Question: I need to add the ads functionality in my 'iOS' App. And ads screen would appear after some time interval. My whole is in Landscape mode only. When I tried to add the view on current view then it shows the views in portrait mode not in landscape mode. I have set the view frame i.e. 'CGSizeMake(0,0, 568, 320)'
'''
time = [NSTimer scheduledTimerWithTimeInterval:2.0f
target:self
selector:@selector(showfirstad)
userInfo:nil
repeats:YES];
-(void)showfirstad {
[[[[UIApplication sharedApplication] windows] lastObject] addSubview:firstad];
}
'''
It appears like this .
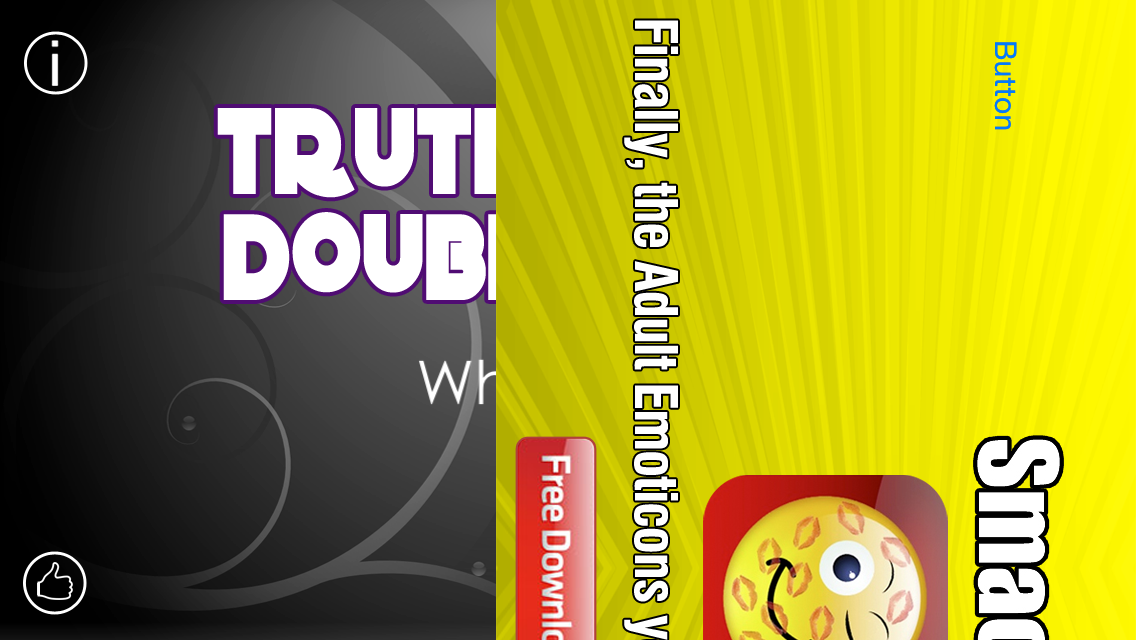
Answer: '''
_window = [UIApplication sharedApplication].keyWindow;
if (!_window) _window = [[UIApplication sharedApplication].windows objectAtIndex:0];
UIInterfaceOrientation orientation = self.window.rootViewController.interfaceOrientation;
// Set appropriate view frame (it won't be autosized by addSubview:)
CGRect appFrame = [[UIScreen mainScreen] applicationFrame];
if (UIInterfaceOrientationIsLandscape(orientation))
{
// Need to flip the X-Y coordinates for landscape
self.view_login.frame = CGRectMake(appFrame.origin.y, appFrame.origin.x, appFrame.size.height, appFrame.size.width+20);
else
{
self.view_login.frame = appFrame;
}
[[[_window subviews] objectAtIndex:0] addSubview:self.view_login];
'''